Question: I am trying to create a react component that can render either a "peg":

Or a "nopeg" (which is just a white space with no peg). This is done just by changing the class of the Peg component. I also have another purpose. If the peg is clicked and its class is "nopeg", then I want to change the Peg to the "peg" class imediatly, then wait 1 second, and then change it back to "nopeg". This is done using React.js:
'''
class Peg extends React.Component {
constructor(props) {
super(props);
this.handleDrop = this.handleDrop.bind(this);
}
handleDrop(event) {
if (event.target.className == 'nopeg') {
event.target.className = 'peg'
setTimeout((e) => {
e.target.className = 'nopeg'
}, 1000, event)
}
}
render() {
const classdef = this.props.class;
const iddef = this.props.id;
return <div id={iddef} class={classdef} onClick={this.handleDrop}></div>
}
}
'''
As you can see, the 'setTimeout' function handles the wait by inputing the event object, waiting for 1 second, and then changing the classname. This doesn't work for some reason and I'm only able to change the peg to "nopeg".
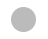
Answer: React uses synthetic events. As described in the <URL>' first, or pass the value of 'event.target' instead:
'event.persist()'
'''
if (event.target.className == 'nopeg') {
event.target.className = 'peg'
event.persist()
setTimeout((e) => {
e.target.className = 'nopeg'
}, 1000, event)
}
'''
'event.target'
'''
if (event.target.className == 'nopeg') {
event.target.className = 'peg'
setTimeout((t) => {
t.className = 'nopeg'
}, 1000, event.target)
}
'''